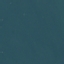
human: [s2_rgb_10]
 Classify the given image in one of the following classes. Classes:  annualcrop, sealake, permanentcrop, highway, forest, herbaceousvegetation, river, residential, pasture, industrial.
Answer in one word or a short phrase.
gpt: SeaLake